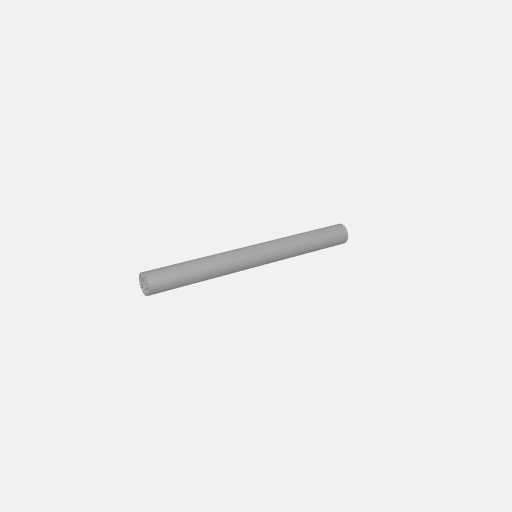
Part: GoTUBE336